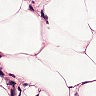
Metastatic tissue present: no